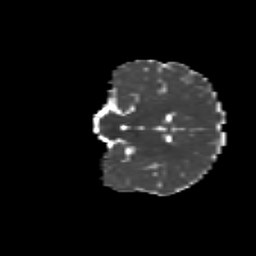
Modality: MD
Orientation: coronal
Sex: male
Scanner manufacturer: siemens
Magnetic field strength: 3 T
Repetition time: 5 s
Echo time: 0.071 s